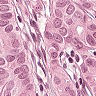
Metastatic tissue present: yes